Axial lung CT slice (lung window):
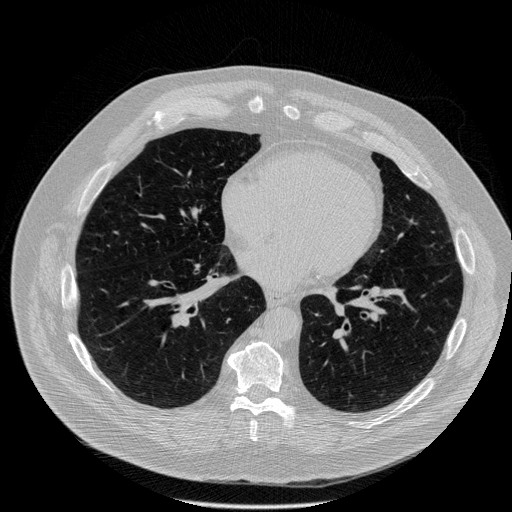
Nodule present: no